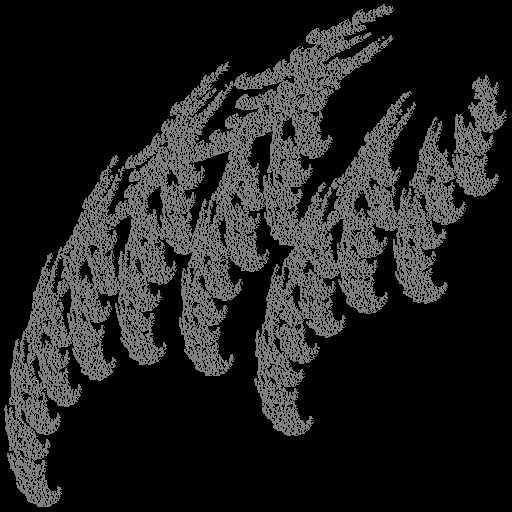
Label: spiderbrake